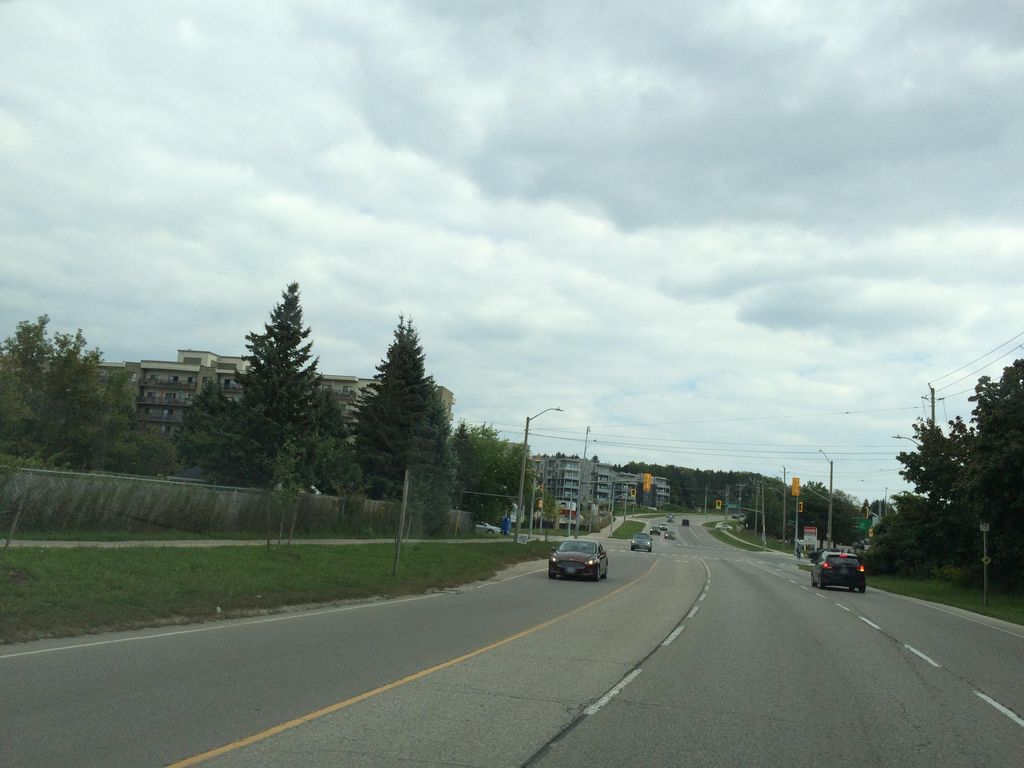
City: kitchener-waterloo